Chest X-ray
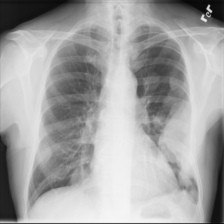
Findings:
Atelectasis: negative
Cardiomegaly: negative
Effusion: negative
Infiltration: negative
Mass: negative
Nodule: negative
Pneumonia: negative
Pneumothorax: negative
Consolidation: negative
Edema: negative
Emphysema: negative
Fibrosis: negative
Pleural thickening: negative
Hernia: negative